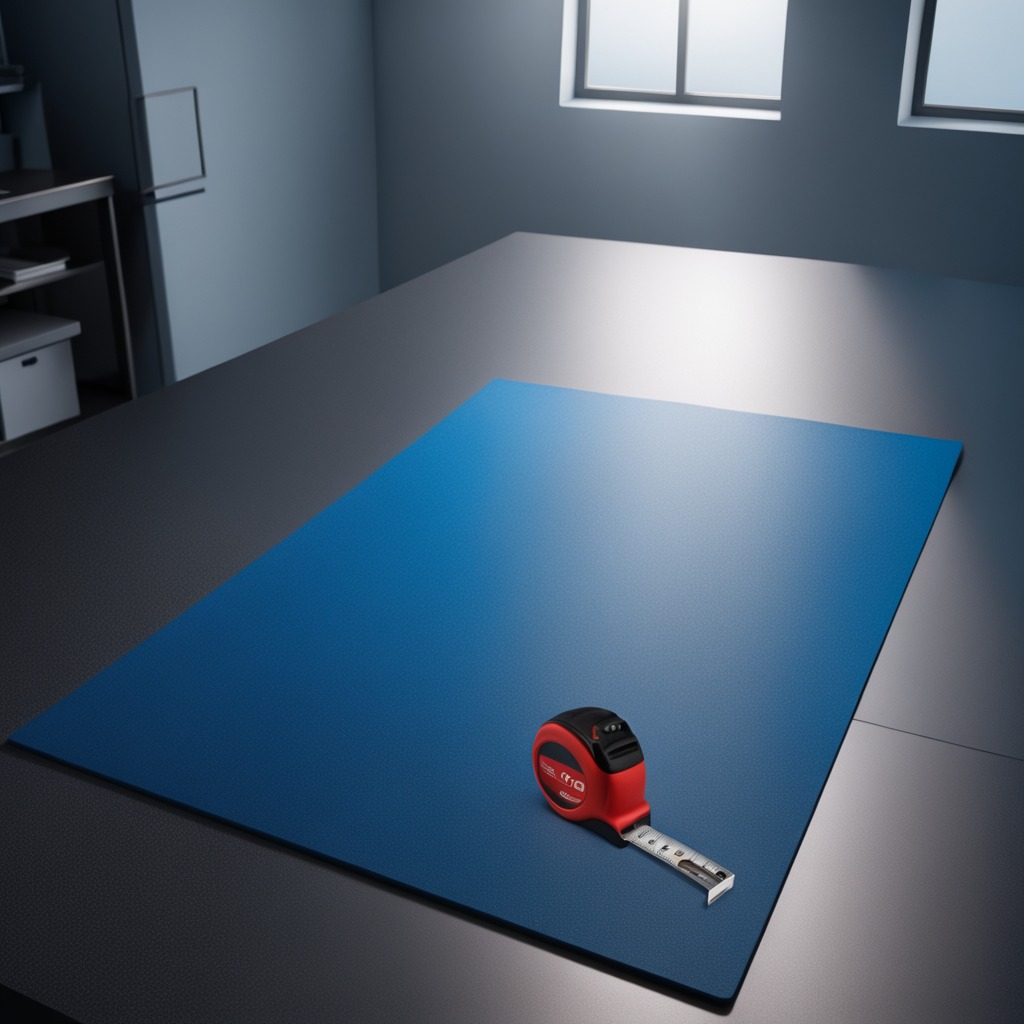
A measuring tape lies on the tabletop.